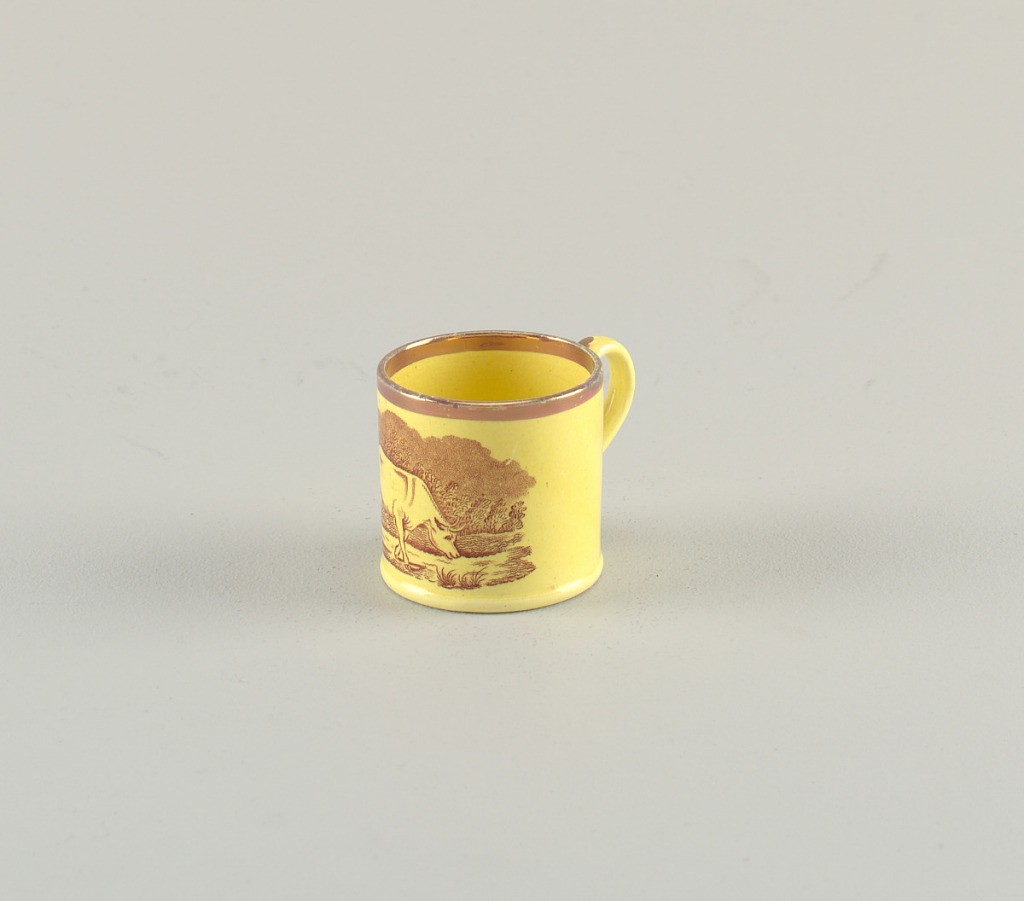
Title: Mug
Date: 18th–mid-19th century
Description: Cow